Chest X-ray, AP view. Patient: 21 years old, sex M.
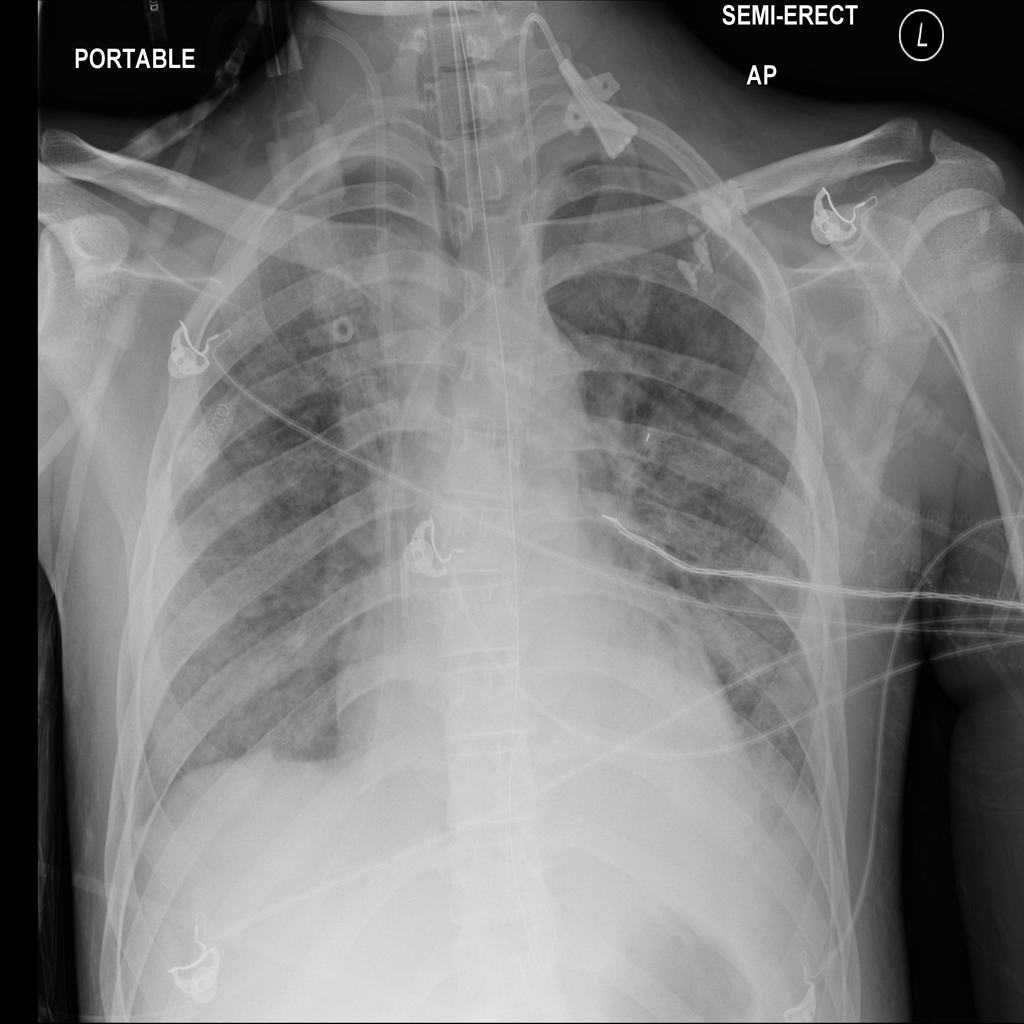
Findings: Edema, Infiltration, Pneumonia